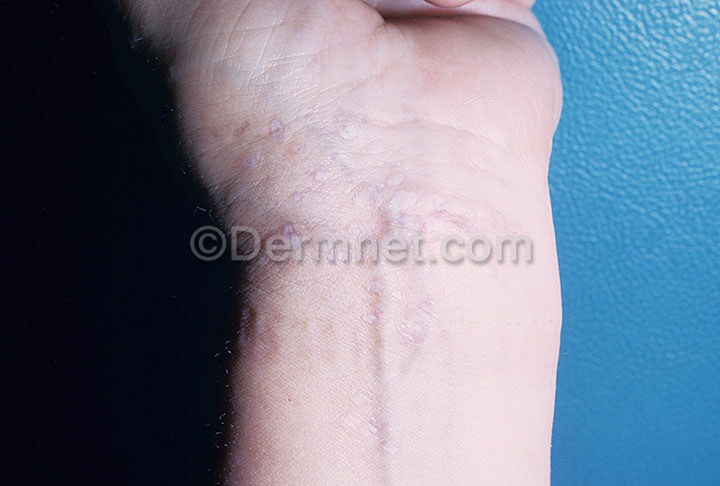
Disease: Psoriasis pictures Lichen Planus and related diseases